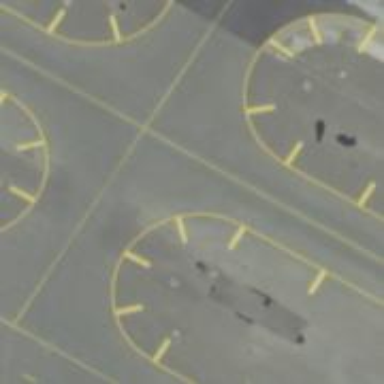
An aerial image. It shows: Image of taxiway at airport.